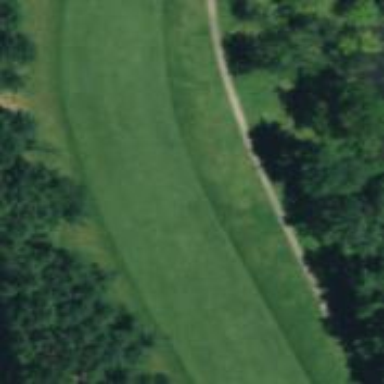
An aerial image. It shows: Golf fairway with grass surface.